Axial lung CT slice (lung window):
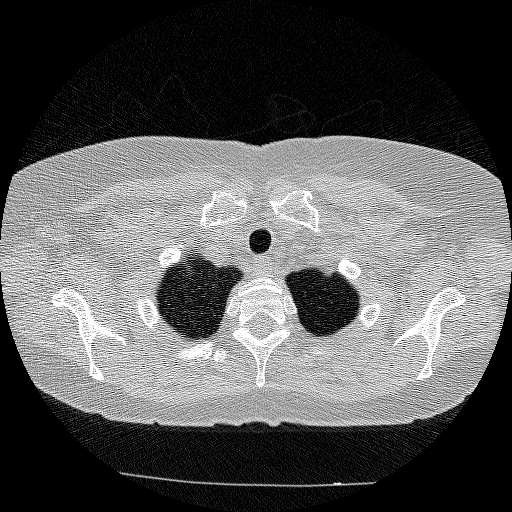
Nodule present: no